Field crop: maize
Growth stage: 2
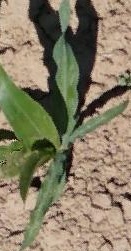
Species: maize